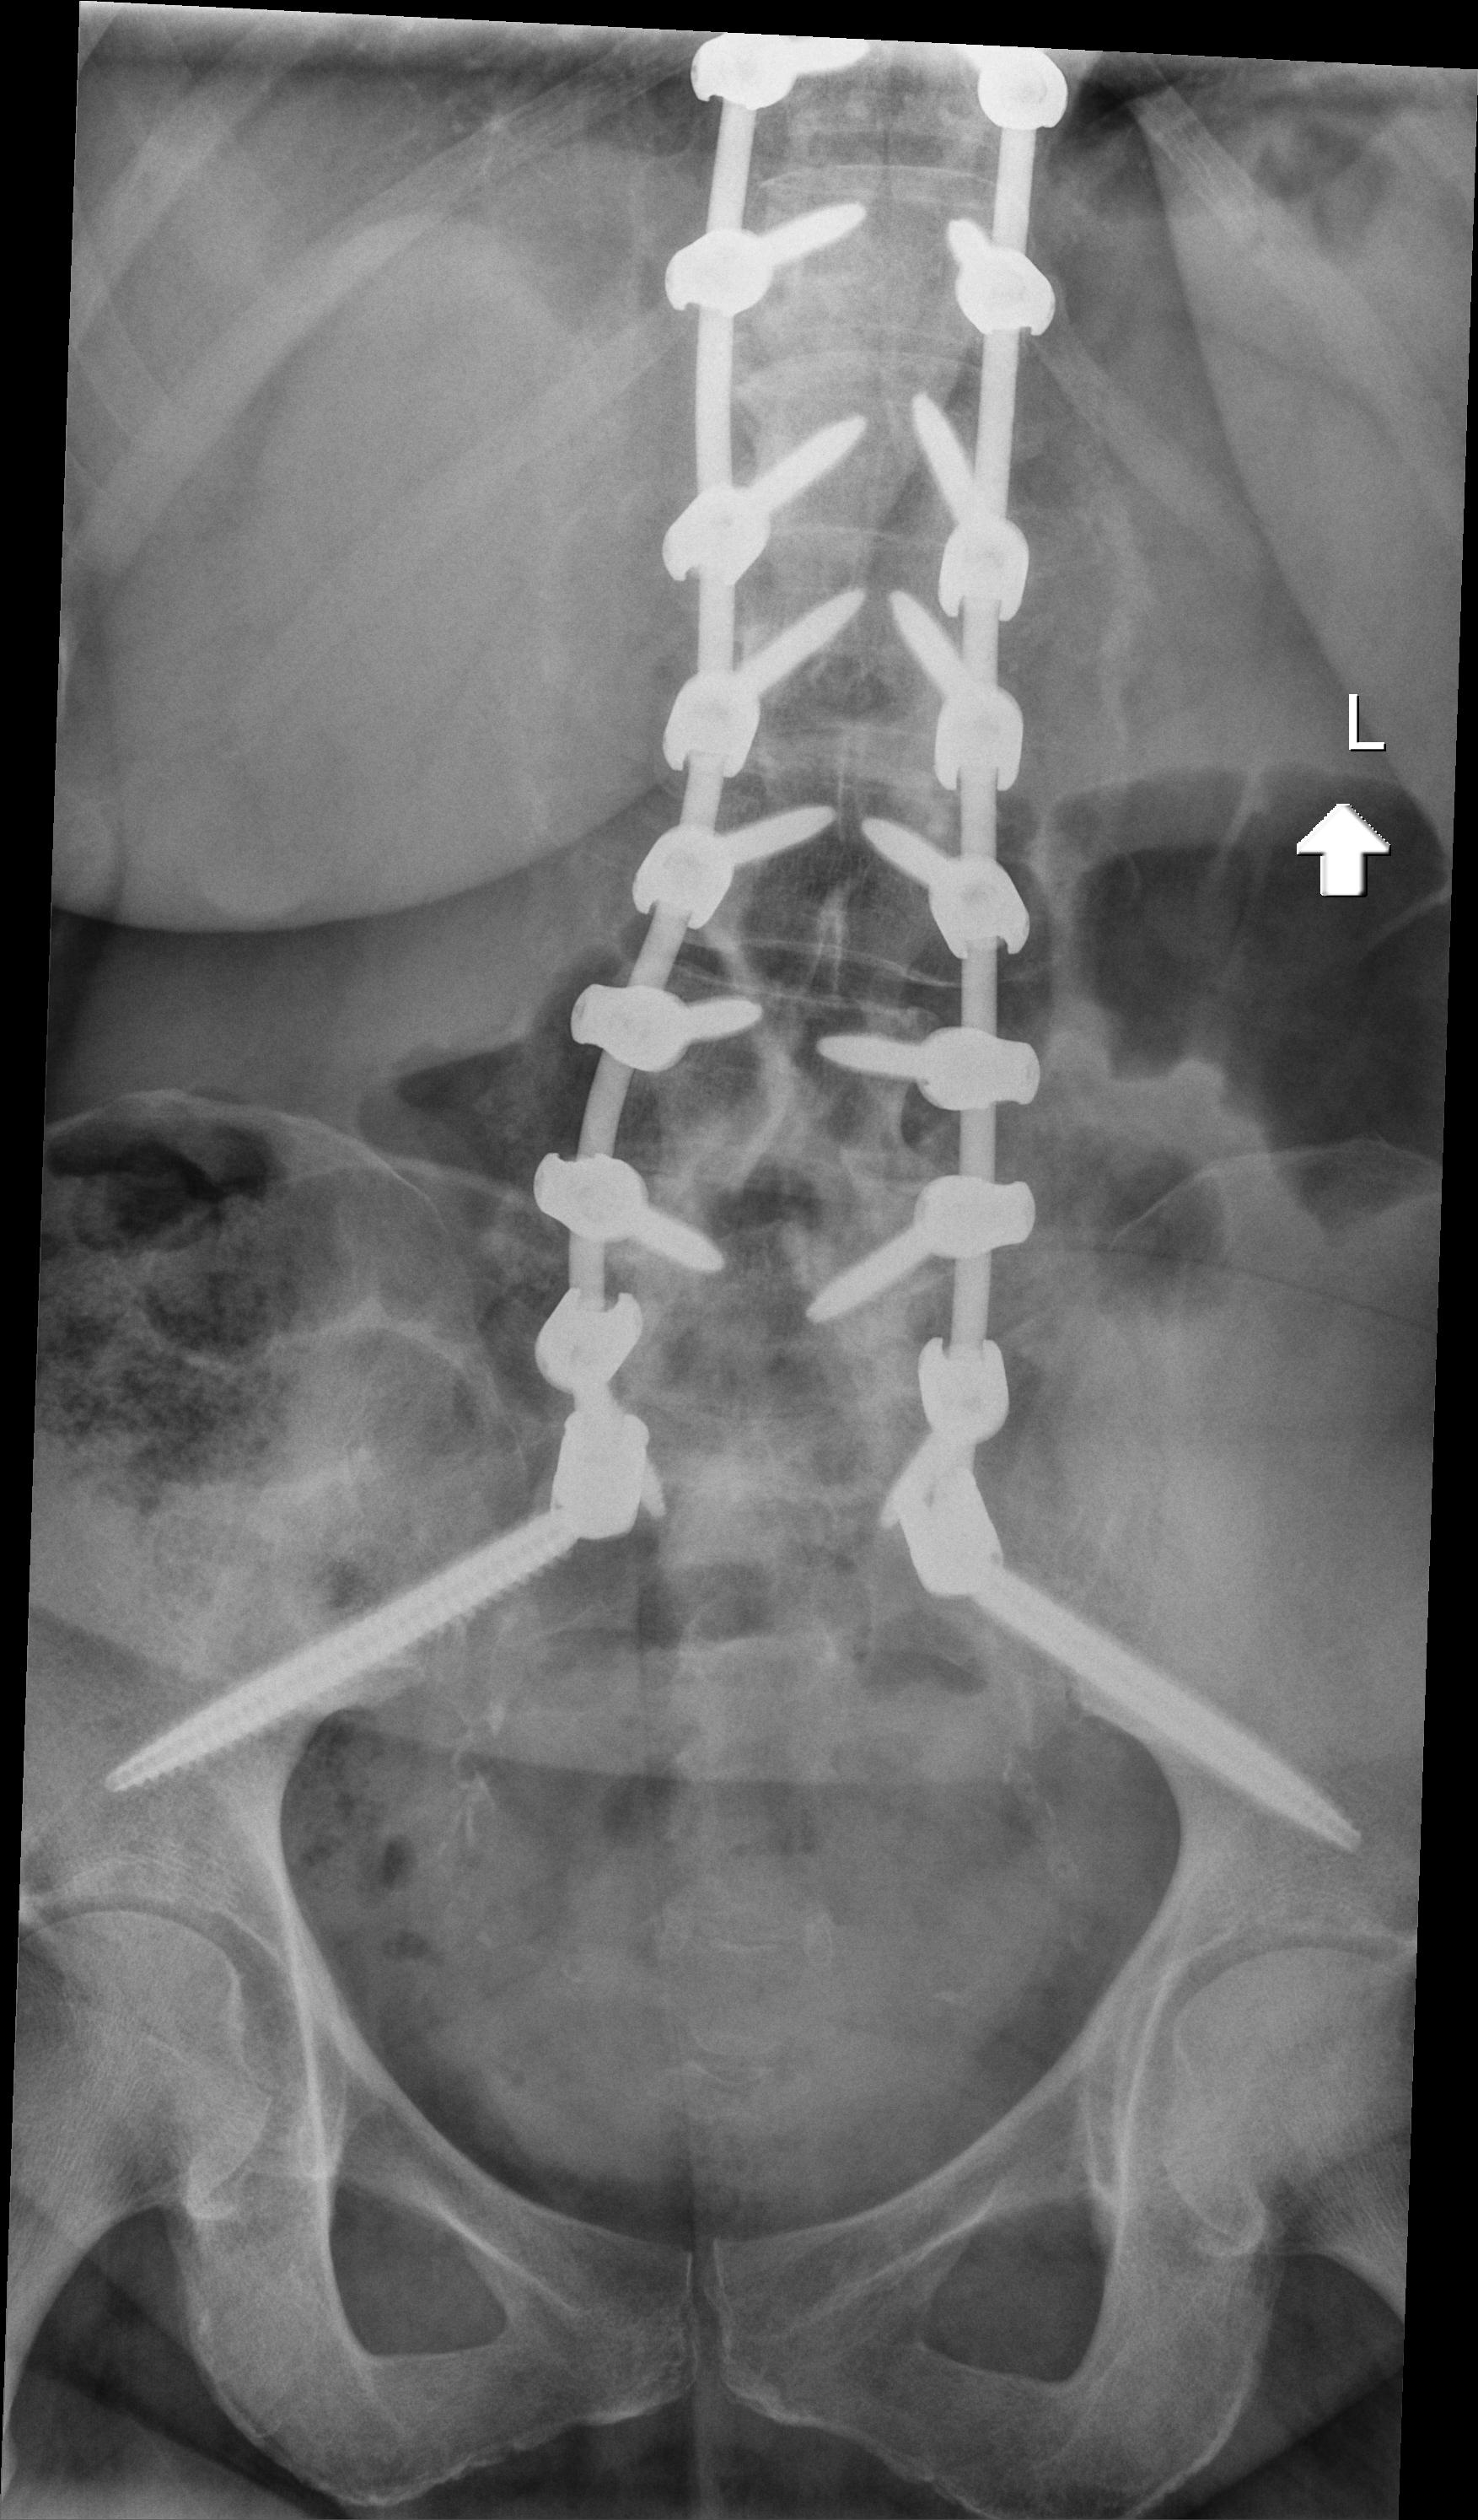
View: AP
Implant manufacturer: Styker everest (K2M)